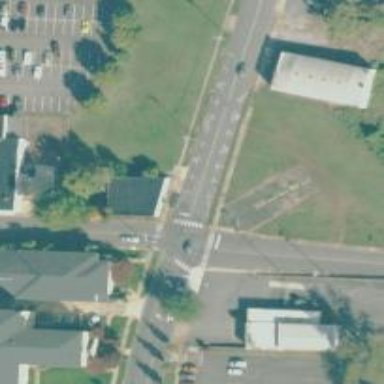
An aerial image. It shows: Solid stop line on the road.